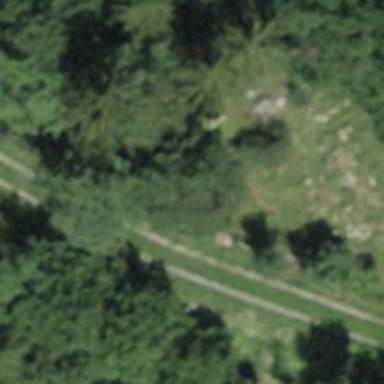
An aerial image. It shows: Service road with unpaved surface.